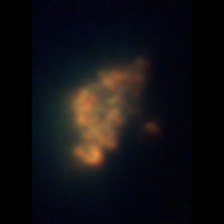
Taxon: Unknown_detritus
Group: Unknown